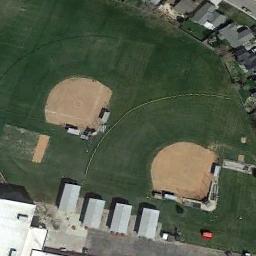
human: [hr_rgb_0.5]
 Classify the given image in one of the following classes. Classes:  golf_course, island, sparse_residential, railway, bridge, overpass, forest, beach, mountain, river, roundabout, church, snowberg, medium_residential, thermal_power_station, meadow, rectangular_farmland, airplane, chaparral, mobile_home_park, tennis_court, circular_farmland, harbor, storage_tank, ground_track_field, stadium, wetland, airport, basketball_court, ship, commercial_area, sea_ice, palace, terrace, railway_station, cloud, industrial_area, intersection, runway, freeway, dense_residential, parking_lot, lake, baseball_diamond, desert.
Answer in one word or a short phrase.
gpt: baseball_diamond